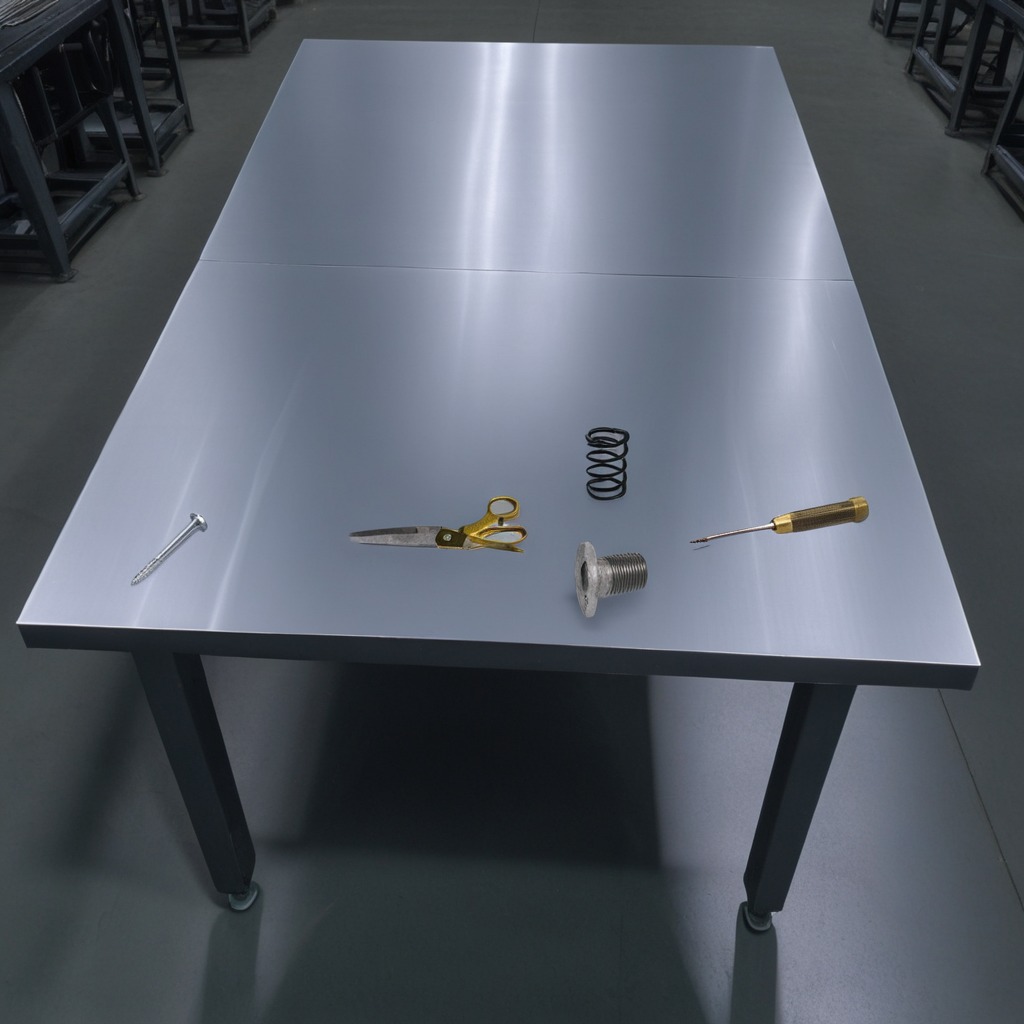
A metal machine screw, an iron nail, a coiled metal spring, a screwdriver, and a pair of scissors are lying on the tabletop.